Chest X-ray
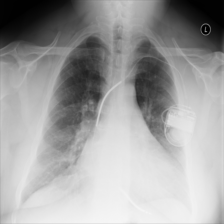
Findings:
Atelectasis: negative
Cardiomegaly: negative
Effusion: negative
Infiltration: negative
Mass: negative
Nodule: negative
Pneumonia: negative
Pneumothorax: negative
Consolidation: negative
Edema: negative
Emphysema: negative
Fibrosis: negative
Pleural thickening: positive
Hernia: negative